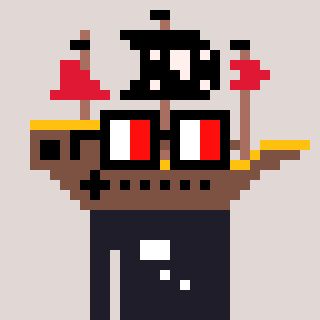
a pixel art character with square glasses with black frames and red eyes, a pirateship-shaped head and a grayscale-colored body on a warm background